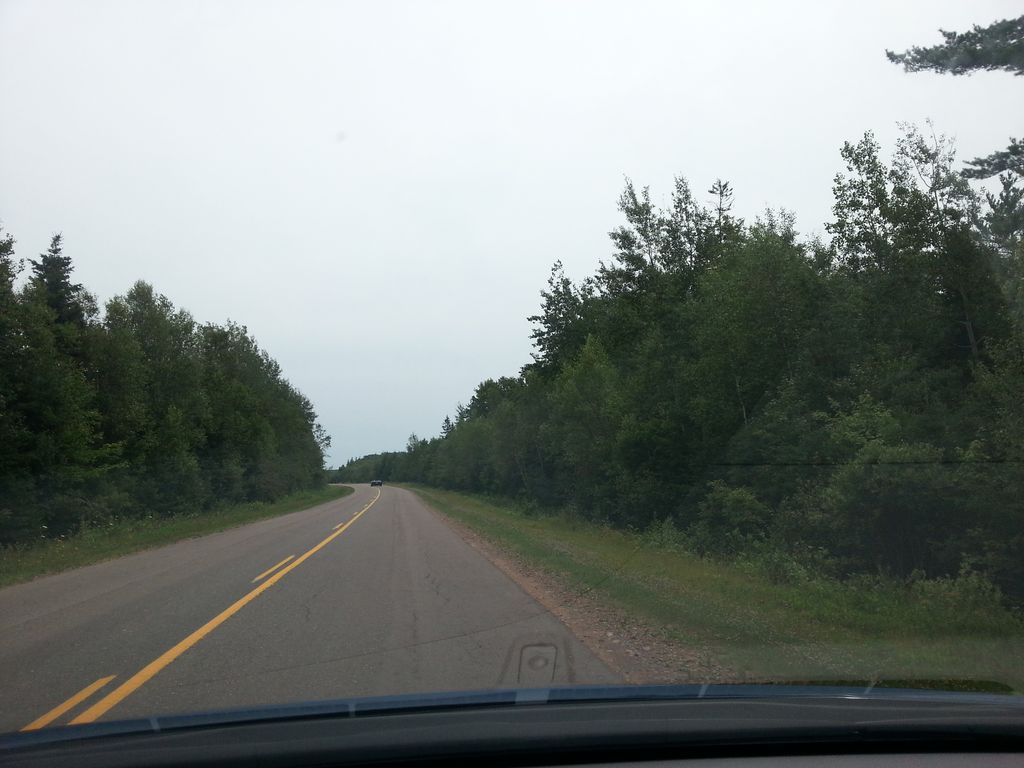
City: charlottetown